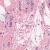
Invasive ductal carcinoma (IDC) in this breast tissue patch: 1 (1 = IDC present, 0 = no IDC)